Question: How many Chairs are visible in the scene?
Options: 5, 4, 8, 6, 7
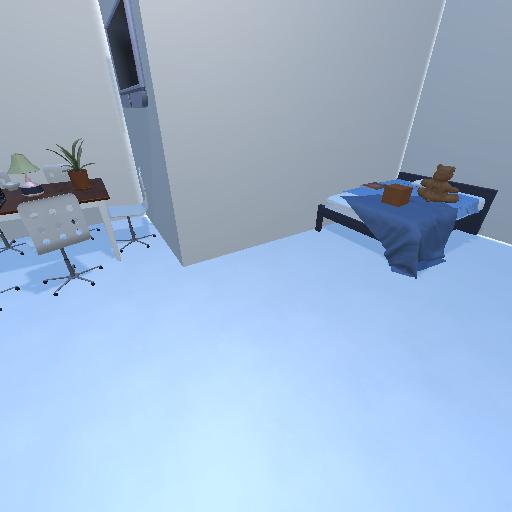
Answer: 5